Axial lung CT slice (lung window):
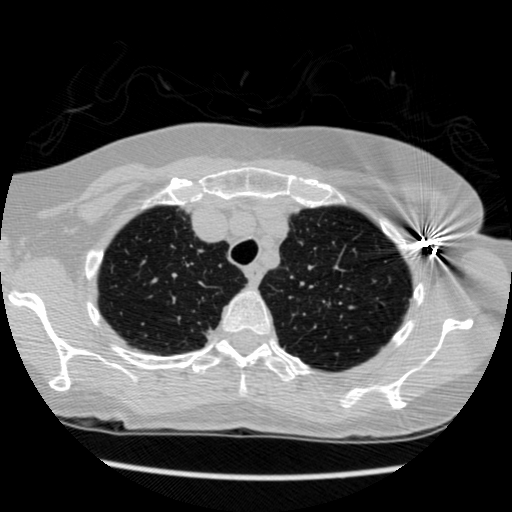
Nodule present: no